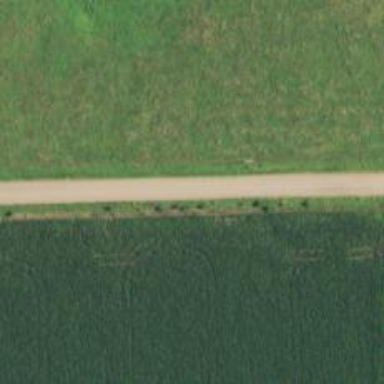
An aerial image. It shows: Unclassified road.